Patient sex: M
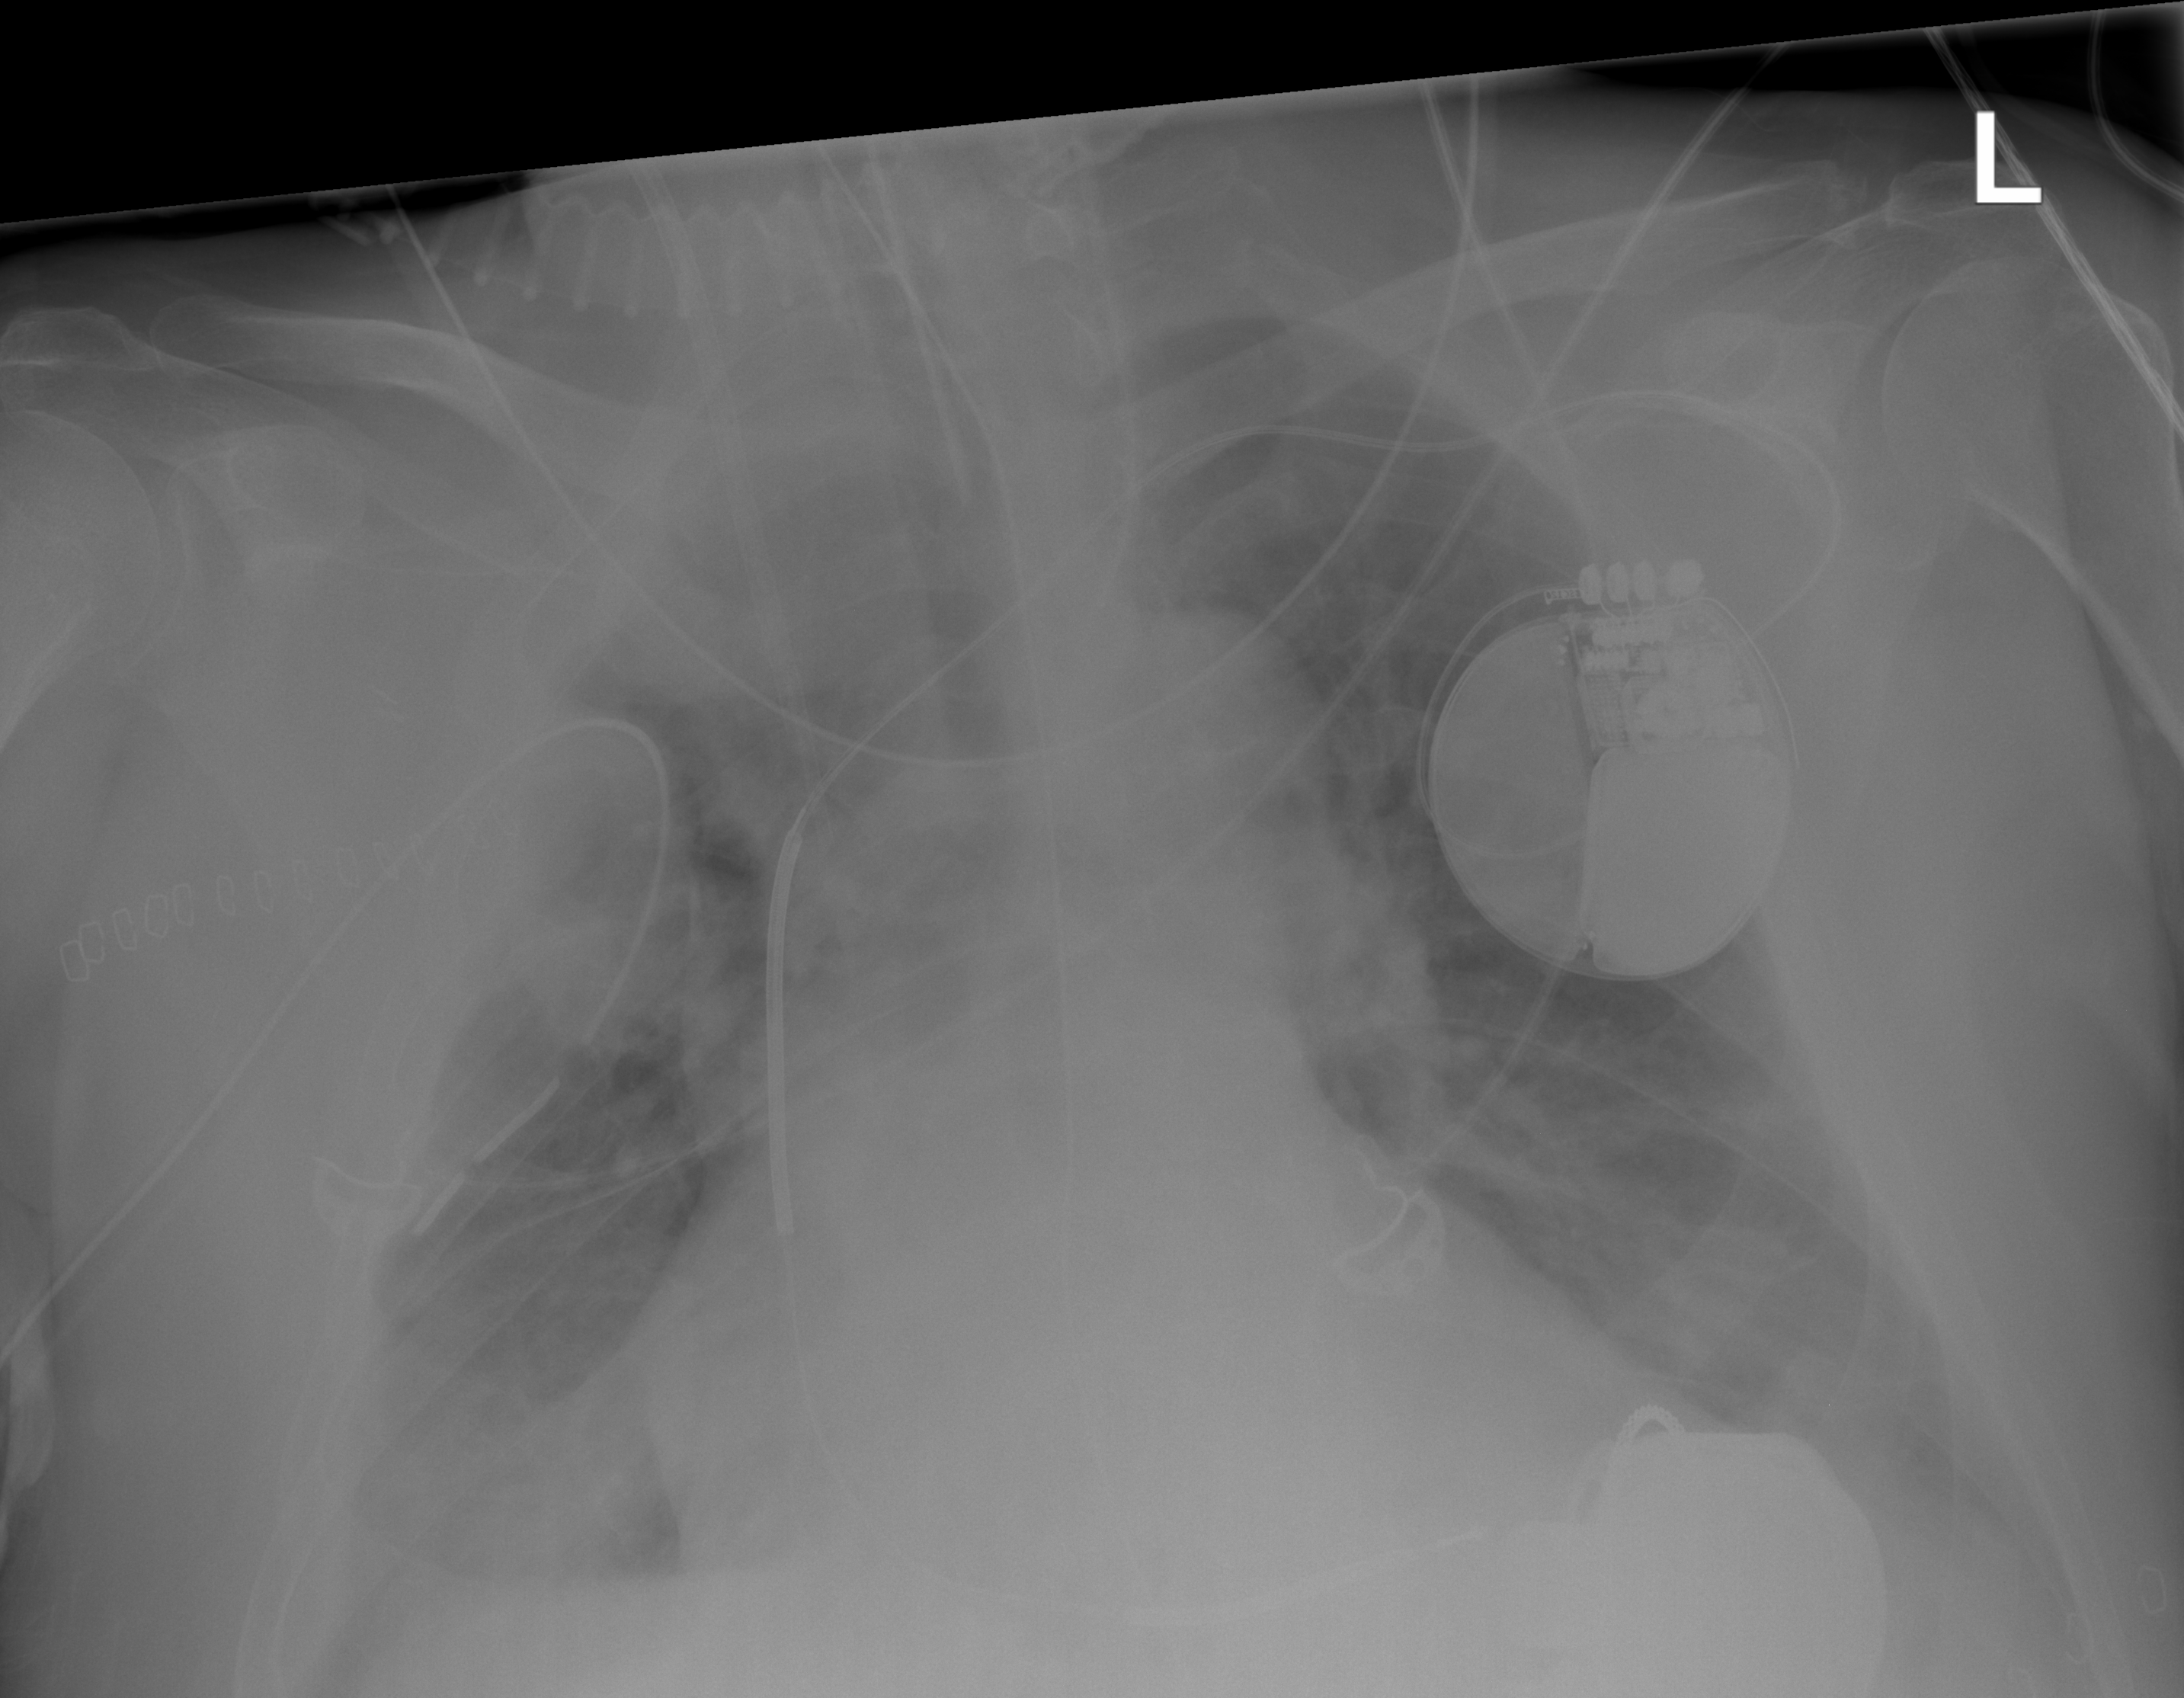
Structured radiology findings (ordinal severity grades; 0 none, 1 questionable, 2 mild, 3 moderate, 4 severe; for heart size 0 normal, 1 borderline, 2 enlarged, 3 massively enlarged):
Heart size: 2
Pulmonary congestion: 2
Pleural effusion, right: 3
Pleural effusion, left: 2
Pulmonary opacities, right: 1
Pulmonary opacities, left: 1
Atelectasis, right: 2
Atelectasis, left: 2